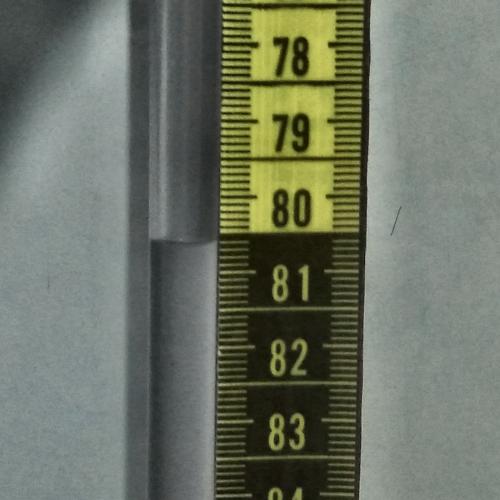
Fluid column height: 80.6 cm